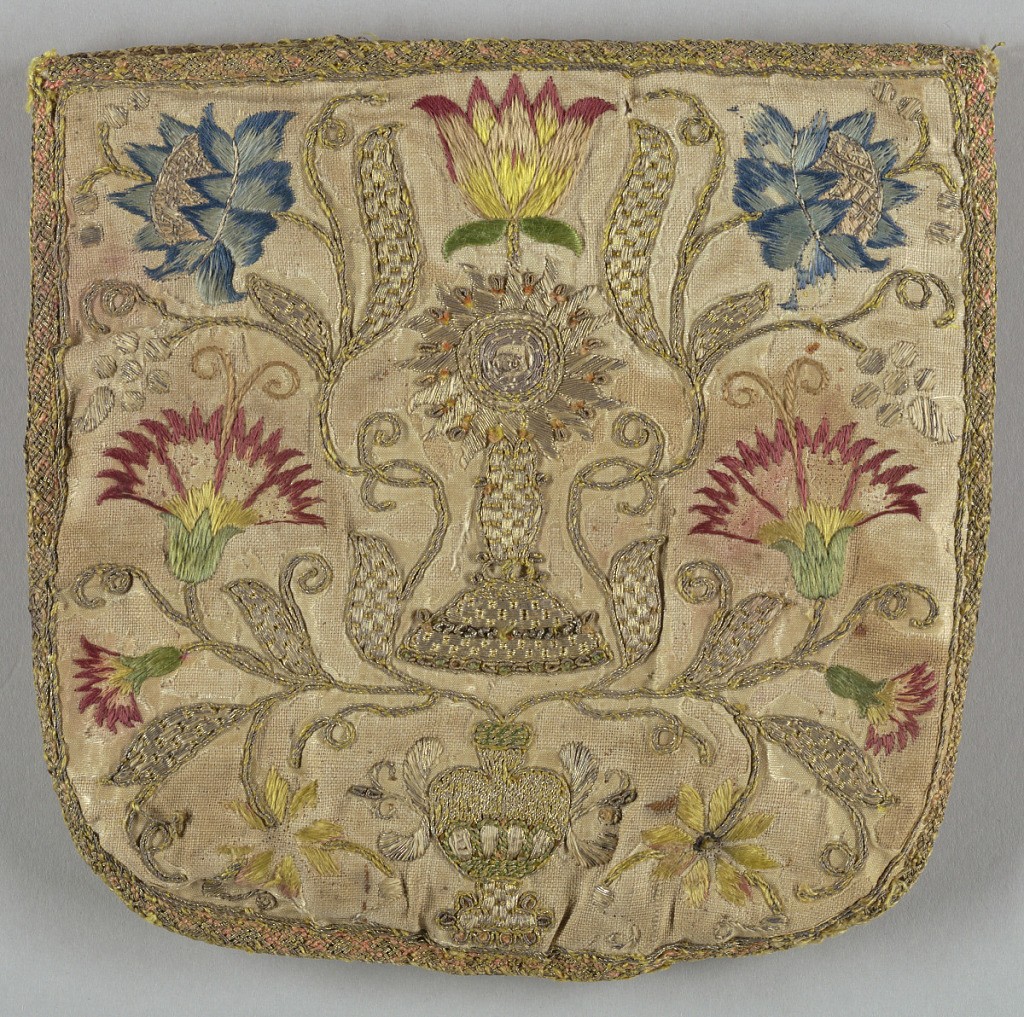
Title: Cover
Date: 17th century
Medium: linen, silk, leather, metallic thread Technique: embroidered
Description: Silk and metallic embroidery on silk backed by linen. On both sides a floral vine encloses a monstrance. The inside is lined with leather and the edges are trimmed with metallic braid.